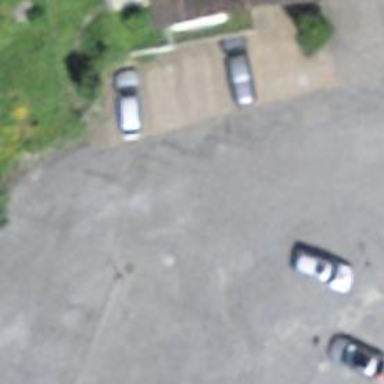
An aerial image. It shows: Parking aisle designated as service road.